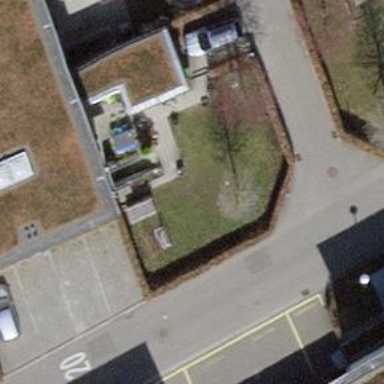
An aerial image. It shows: House with flat roof.